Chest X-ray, PA view. Patient: 66 years old, sex M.
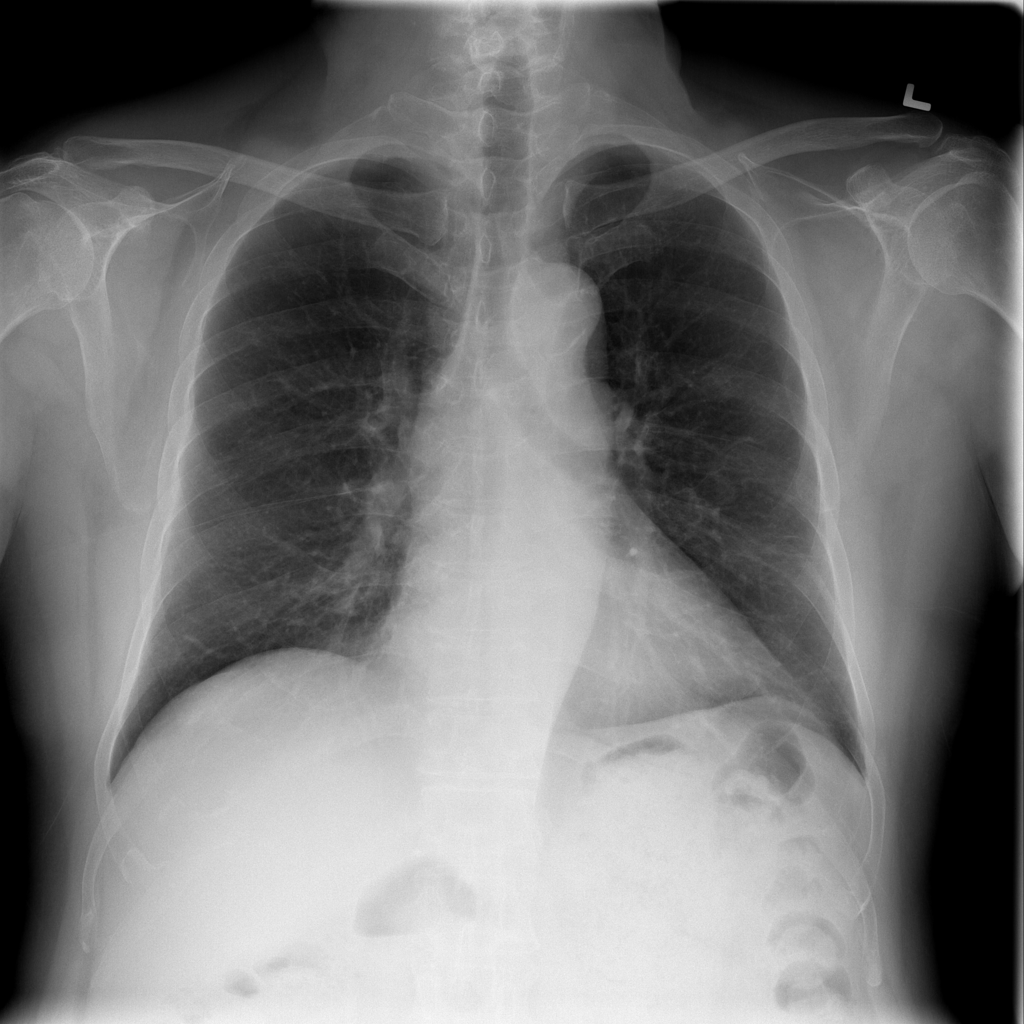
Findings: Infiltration